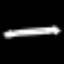
Label: pencil